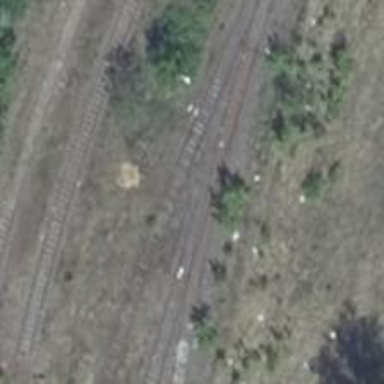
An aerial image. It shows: Abandoned railway.